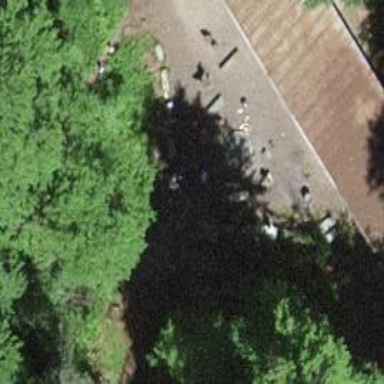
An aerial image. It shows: BBQ amenity.